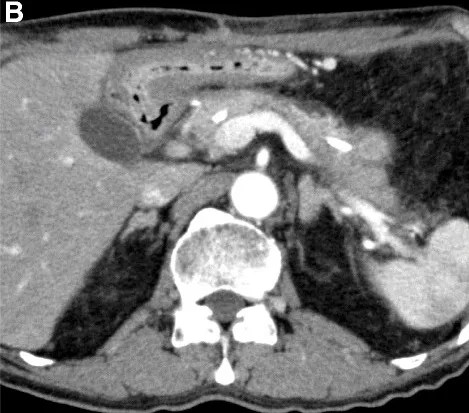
Disappearance of pancreatic pseudocyst. B; Enhanced CT showed that the pancreatic pseudocyst had disappeared 4 weeks after the second operation.
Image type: radiology (ct)